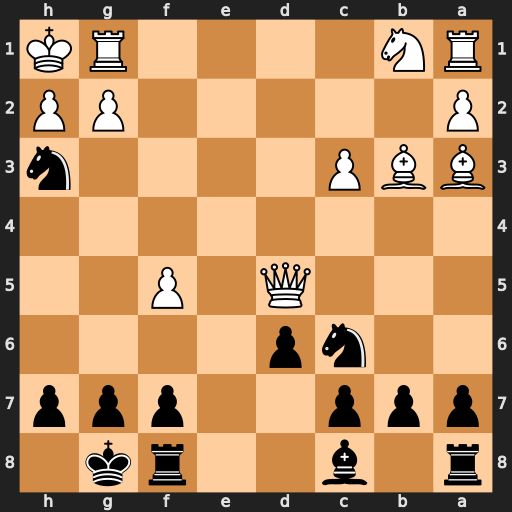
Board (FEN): r1b2rk1/ppp2ppp/2np4/3Q1P2/8/BBP4n/P5PP/RN4RK
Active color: b
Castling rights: -
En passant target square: -
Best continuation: Nf2#